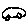
Label: car